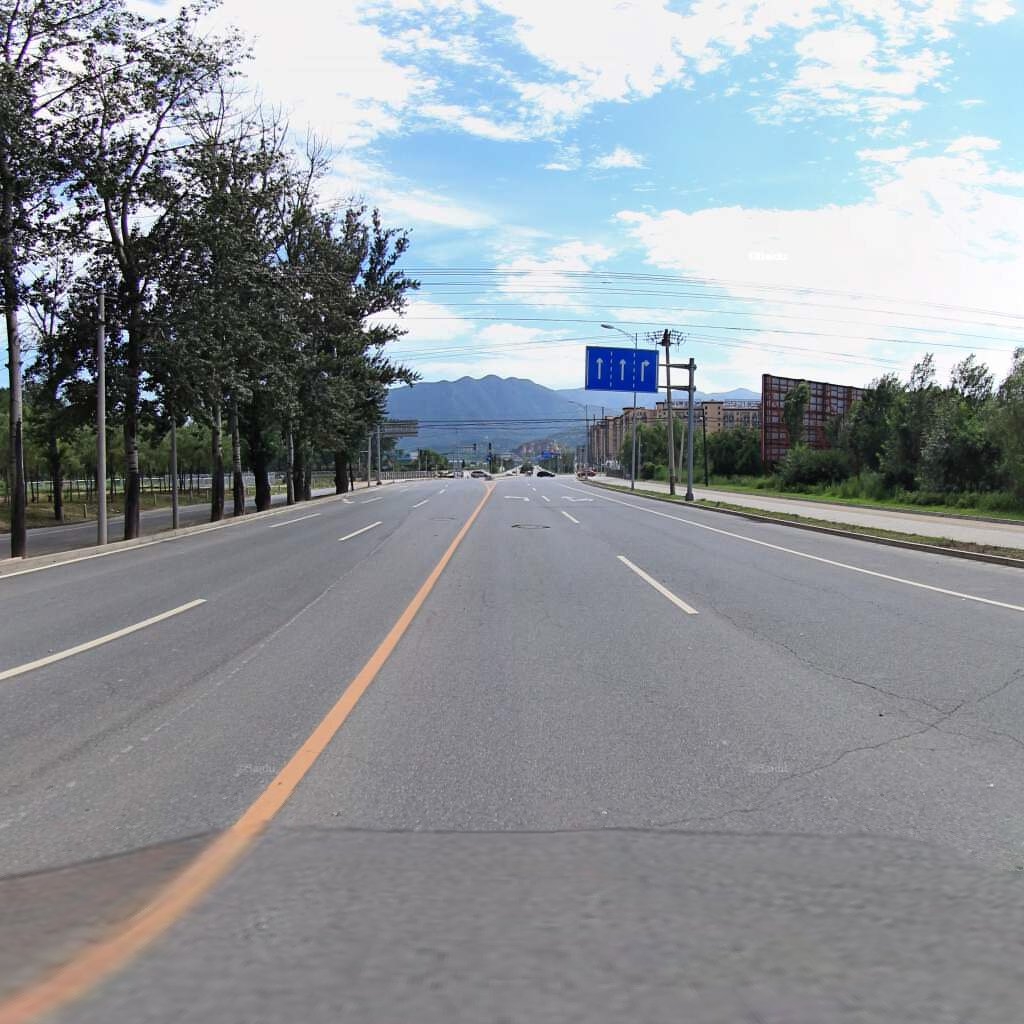
Region: Haidian
Road damage annotations: transverse crack, longitudinal crack, longitudinal crack, manhole cover